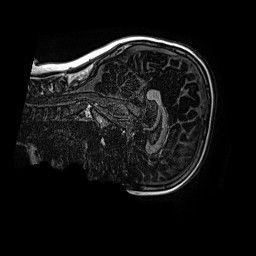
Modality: MP2RAGE
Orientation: sagittal
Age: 11
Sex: male
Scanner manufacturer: siemens
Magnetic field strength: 3 T
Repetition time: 4 s
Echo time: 0.00299 s